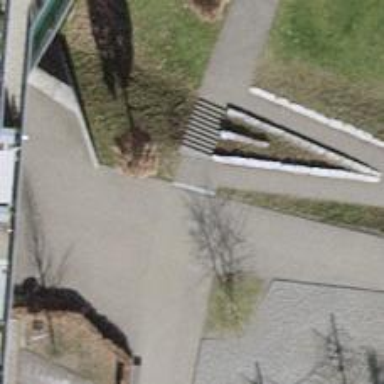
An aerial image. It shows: Set of steps on the road.